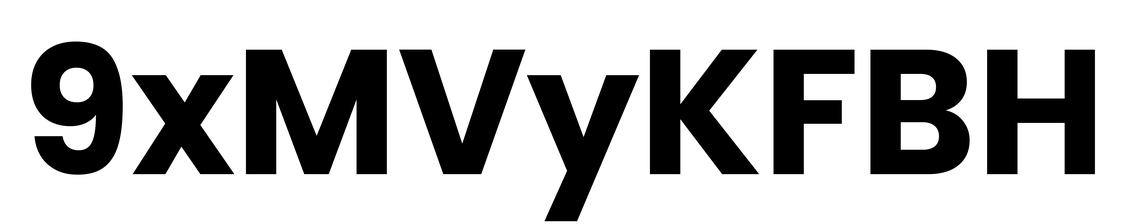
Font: Poppins-Bold